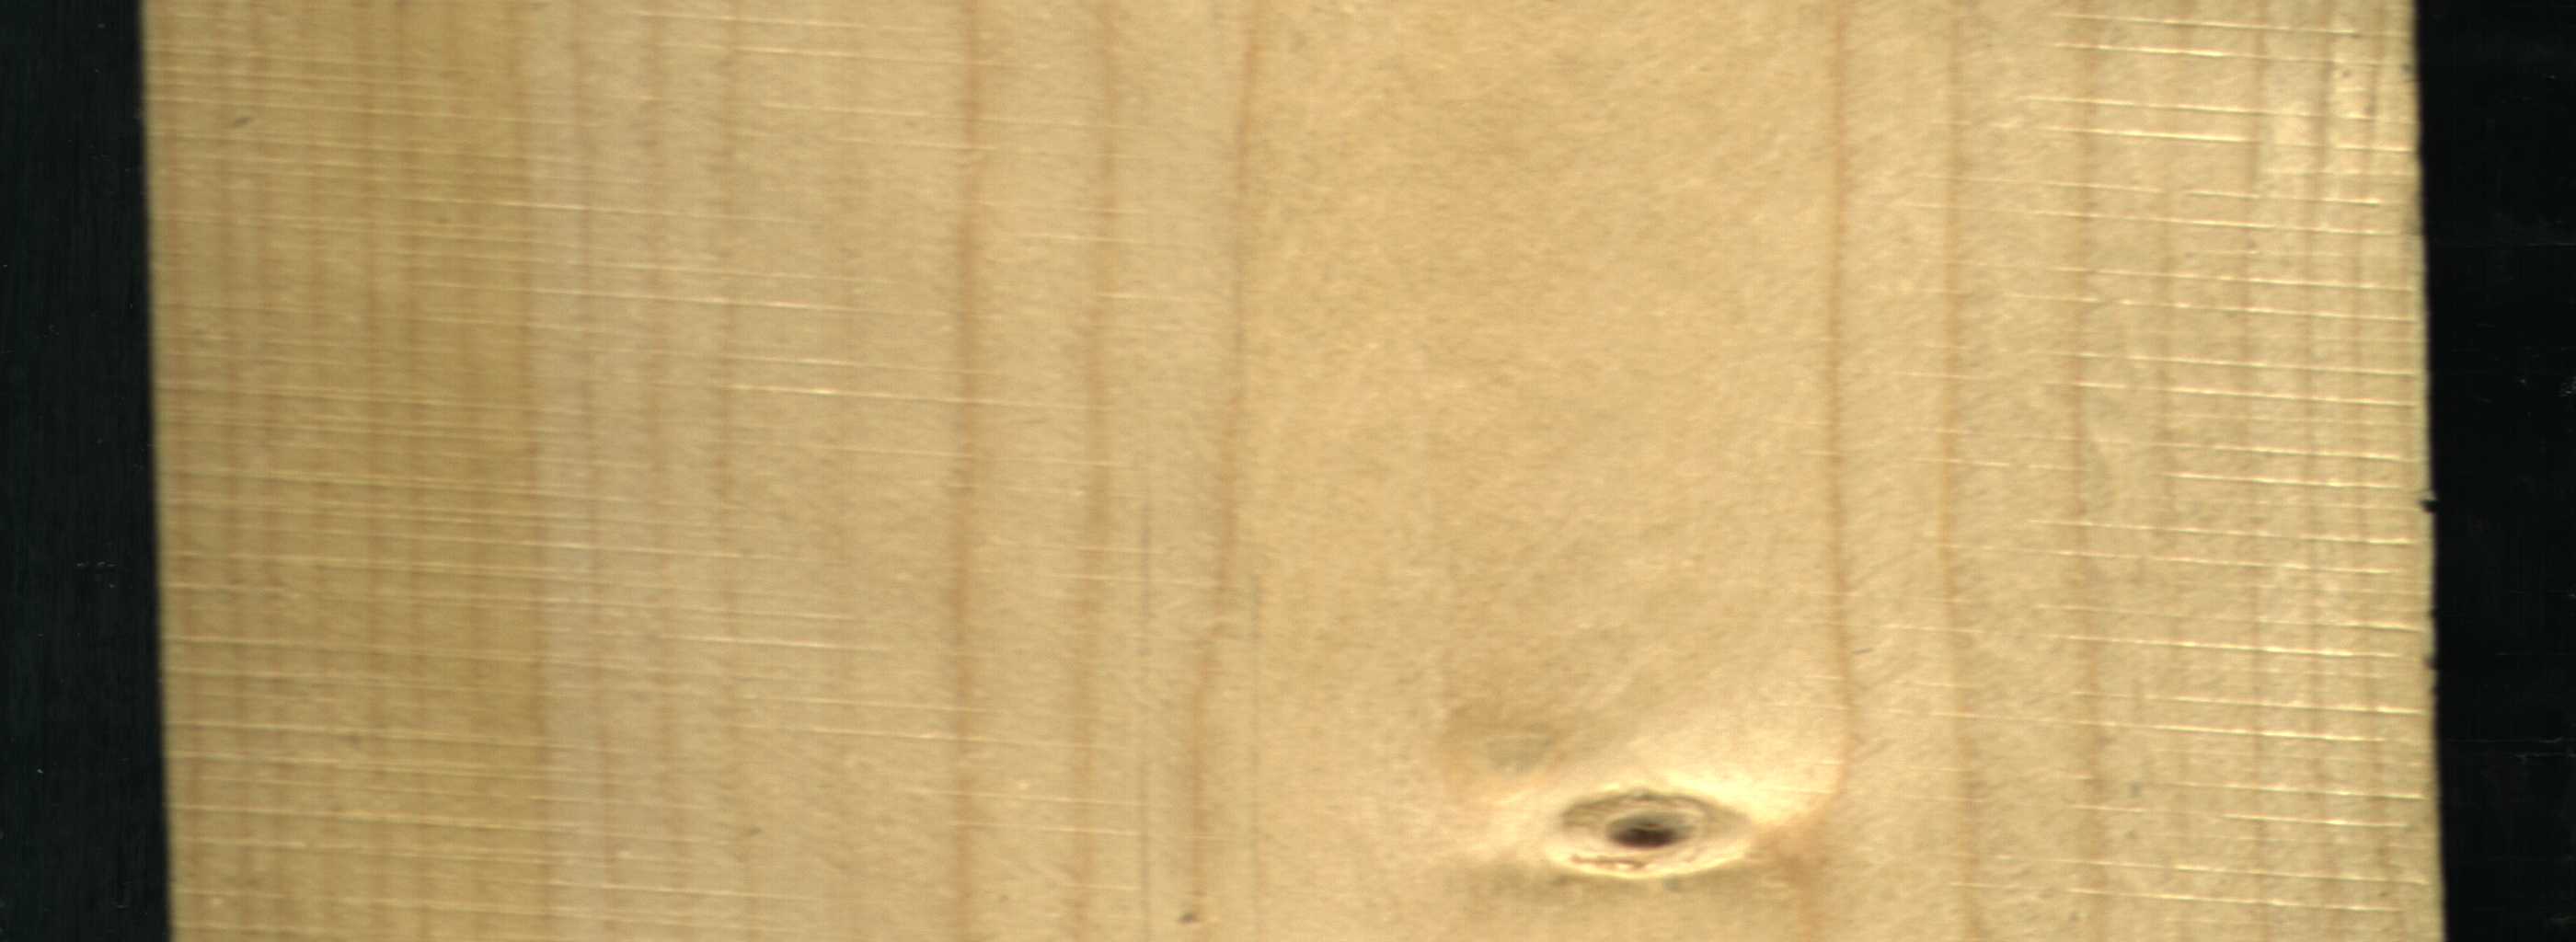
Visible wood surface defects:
Live_Knot